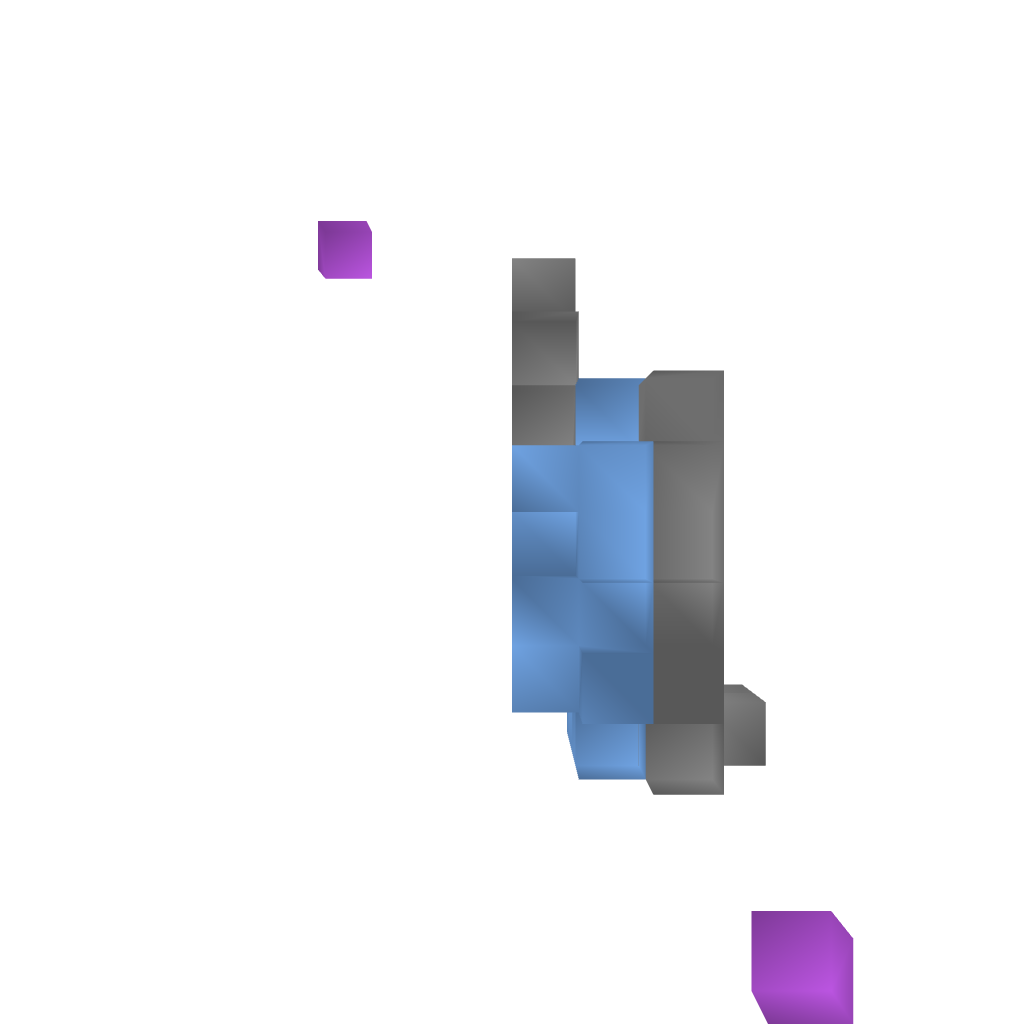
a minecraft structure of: Door 4x4 + 2x2 bad low quality